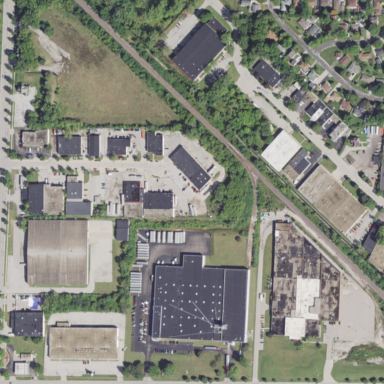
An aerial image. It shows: Industrial area.